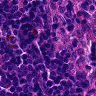
Metastatic tissue present: no